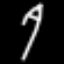
Label: pencil